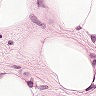
Metastatic tissue present: yes